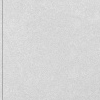
Atmospheric dust classification: dusty